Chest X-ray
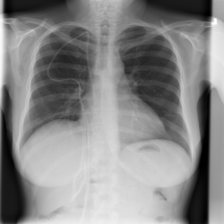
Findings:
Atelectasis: negative
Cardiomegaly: negative
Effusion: negative
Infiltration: positive
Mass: negative
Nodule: negative
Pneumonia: negative
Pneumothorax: negative
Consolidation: negative
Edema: negative
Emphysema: negative
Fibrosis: negative
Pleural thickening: negative
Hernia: negative